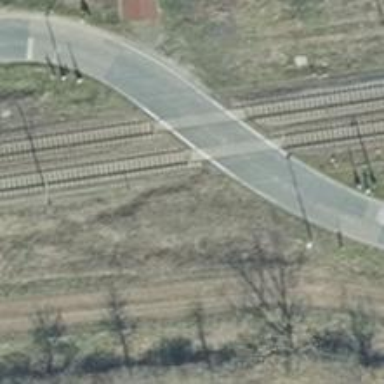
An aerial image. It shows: Level crossing with lights at railway intersection.